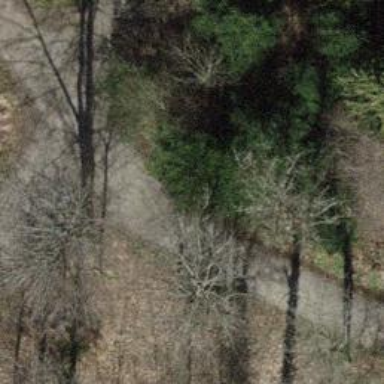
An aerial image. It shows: Gravel track road.